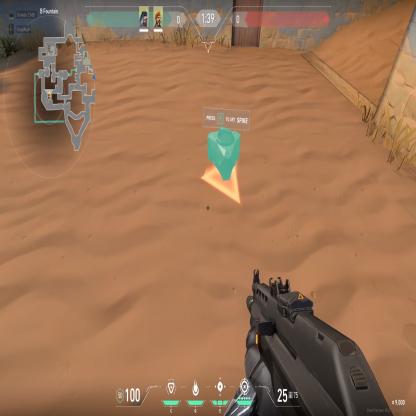
Label: dropped spike